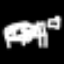
Label: bed